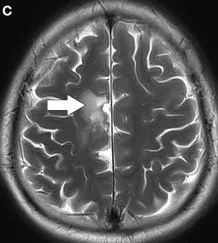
Axial section of T2 brain MRI. (C) Cerebral softening lesions in the right corona radiata (indicated by arrow). MRI, magnetic resonance imaging.
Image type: radiology (mri)